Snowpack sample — Loveland Pass, Silver Plume, Colorado, USA (2/11/26, 12:00 PM MST)
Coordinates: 39.663, -105.886
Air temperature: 35 °F
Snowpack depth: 82 cm
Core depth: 40 cm
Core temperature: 23 °F
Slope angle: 13°, slope face: 12°
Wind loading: high
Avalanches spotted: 1
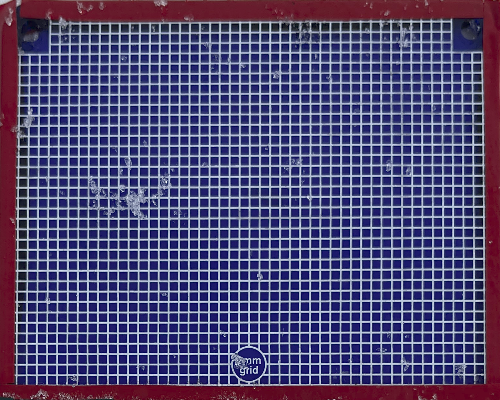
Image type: profile
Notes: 1 small avalanche spotted on the north side of the bowl, lots of wind loading